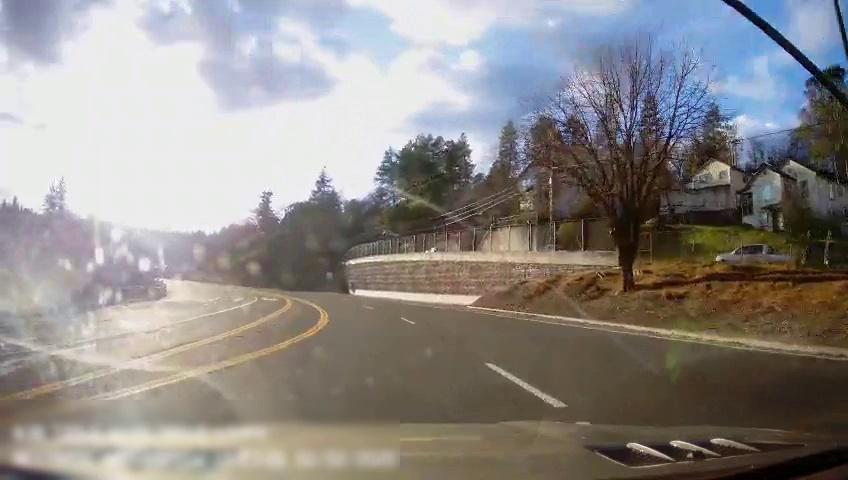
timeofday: Day
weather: Sunny
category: Drivable Space
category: Vehicles | Truck
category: Lanes | Current Lane
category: Lanes | Opposite Lane
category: Lanes | Opposite Lane
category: Lanes | Opposite Lane
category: Lanes | Current Lane
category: Lanes | Alternate Lane
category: Lanes | Opposite Lane